Question: I know this has been asked many, many times before, but I still am not able to accomplish what I want on my own. I have looked at various websites for help such as <URL> as well as using display-table with vertical align, line height etc.
Here is what I am trying to accomplish ( I know I will probably have to add more divs ). The text isn't always constant, so I can't just set the padding and be done with it as the text in red and blue may change in length.

Here is a simple jsFiddle for what I currently have: <URL>
'''
<div class="container">
<div class="left">
<img src="http://www.gadgets-for-men.co.uk/wp-content/themes/revolution_tech-20/images/rss-icon-50.gif" />
<span>This is text below the image</span>
</div>
<div class="right">
<span>This is text to the right of the image, will usualy contain a lot of text. This is text to the right of the image, will usualy contain a lot of text. This is text to the right of the image, will usualy contain a lot of text. This is text to the right of the image, will usualy contain a lot of text.</span>
</div>
</div>
.container{
border: 1px solid black;
width: 400px;
height: auto;
position: relative;
display: inline-block;
}
.left{
float:left;
width: 25%;
}
.right{
float: right;
width: 75%;
}
.left, .right{
margin-top: 25px;
margin-bottom: 25px;
}
'''
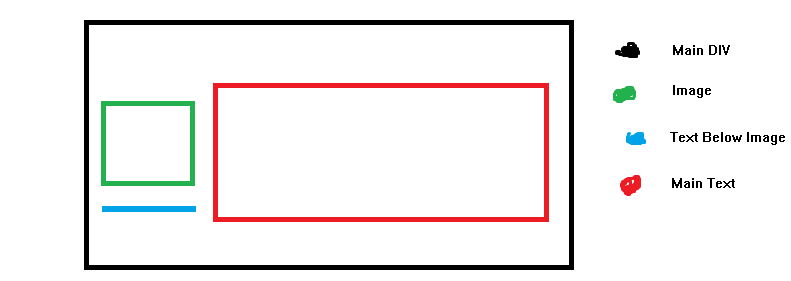
Answer: You were so close! Just set the image to 'display: block'
<URL>